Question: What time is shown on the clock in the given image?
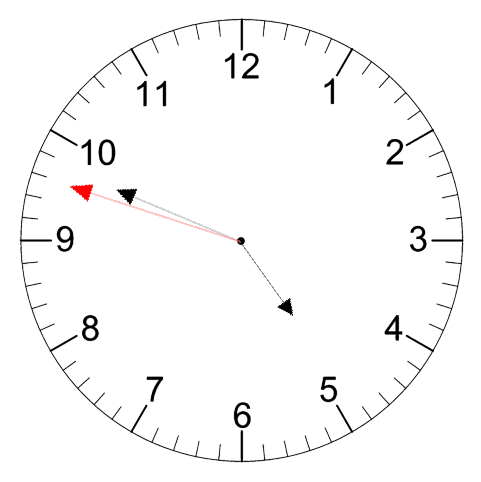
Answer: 04:48:48